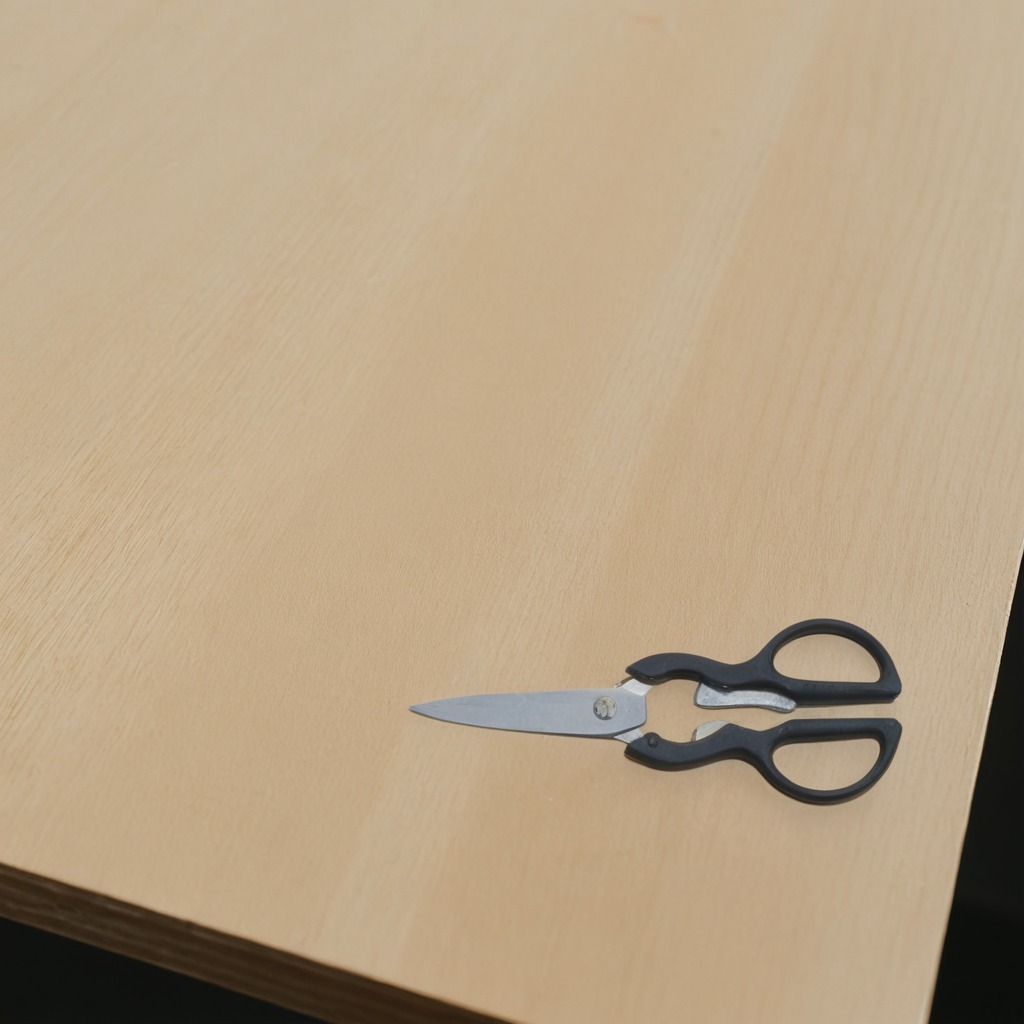
A scissor lies on the plywood surface.